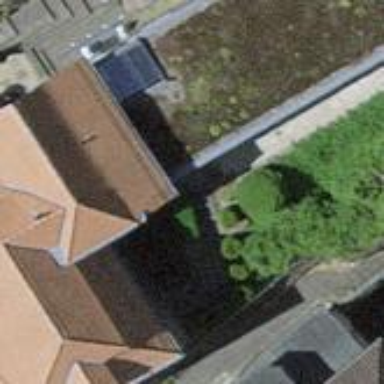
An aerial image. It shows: Residential building with mansard roof.